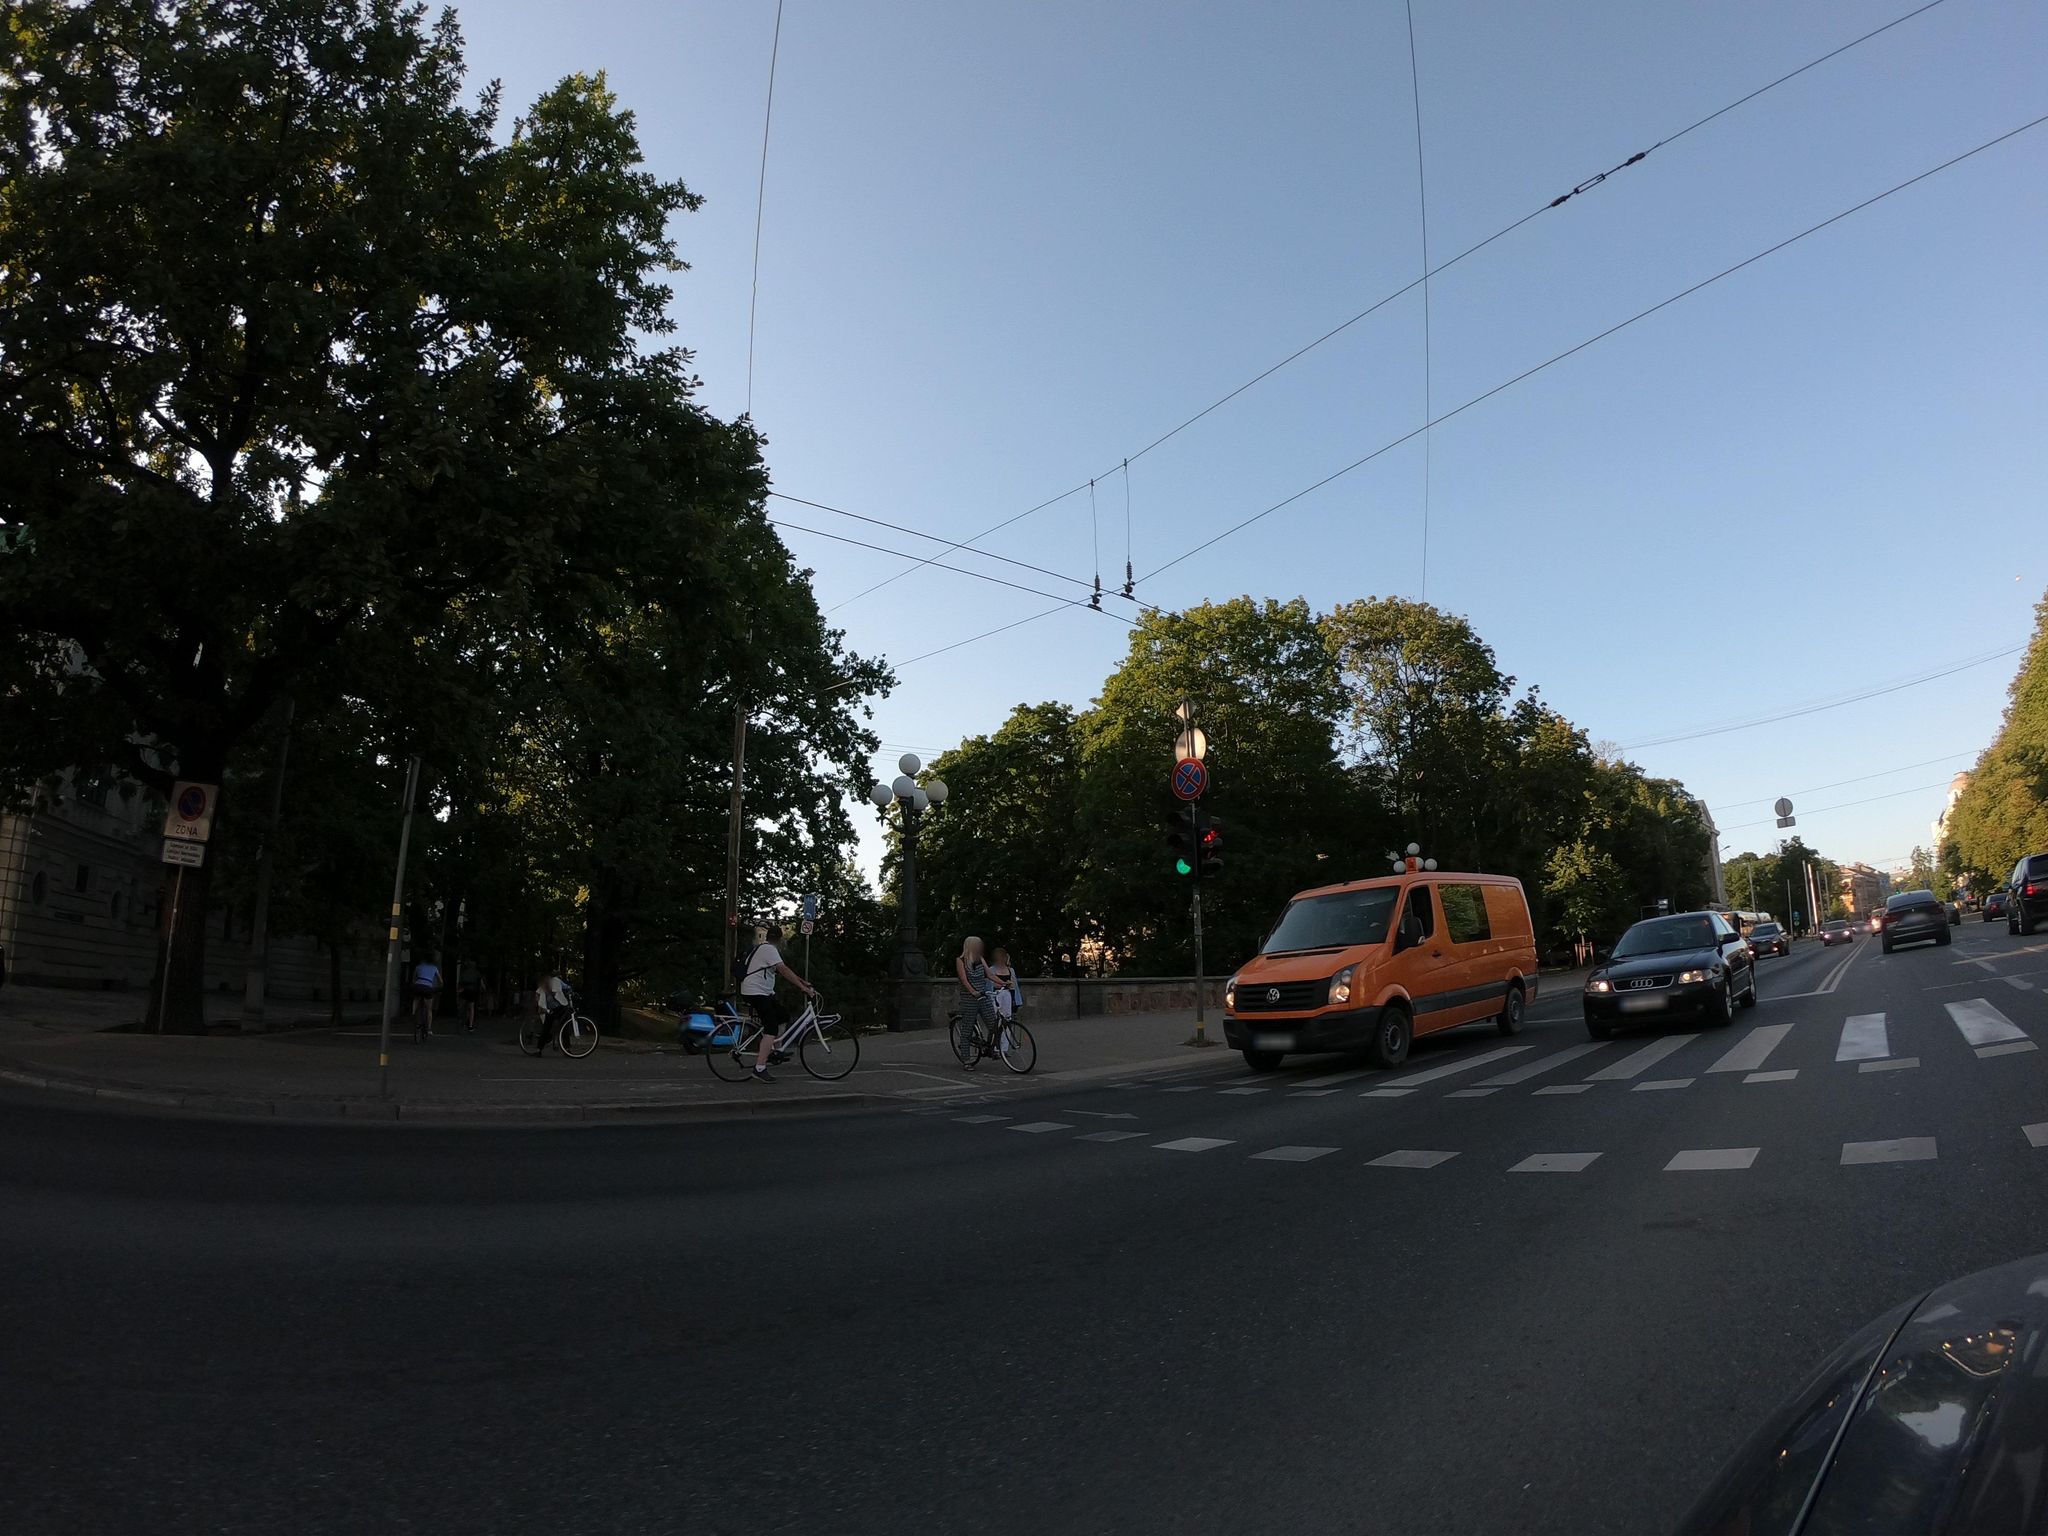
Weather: clear
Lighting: day
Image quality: good
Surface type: driving surface
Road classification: cycleway
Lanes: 5
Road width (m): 1.5
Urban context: urban centre
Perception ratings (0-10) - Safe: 1.72, Lively: 7.77, Beautiful: 7.17, Boring: 1.87, Depressing: 1.28, Wealthy: 6.85